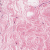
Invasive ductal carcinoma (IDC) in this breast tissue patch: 0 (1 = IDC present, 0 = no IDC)